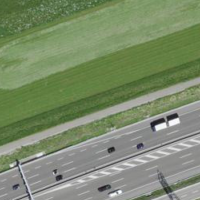
EUNIS habitat code: 57
Species observed at this site:
Dipsacus fullonum